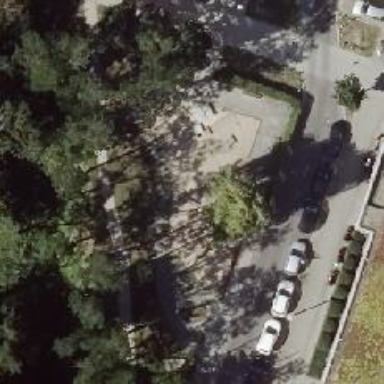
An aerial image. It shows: Playground area for leisure activities on the land.